Field crop: maize
Growth stage: 2
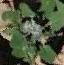
Species: chenopodium